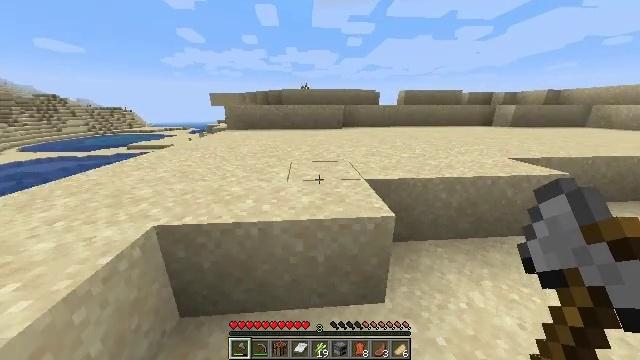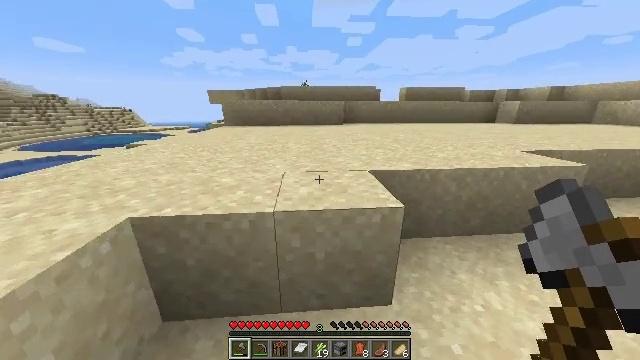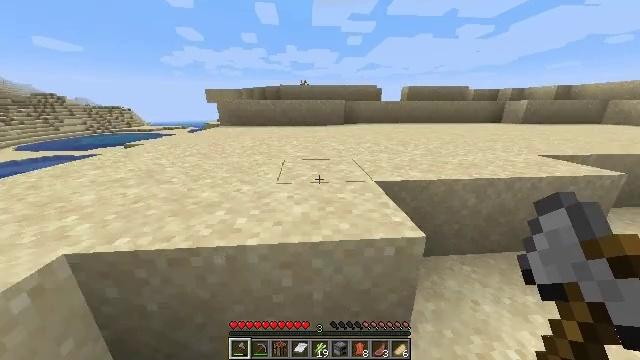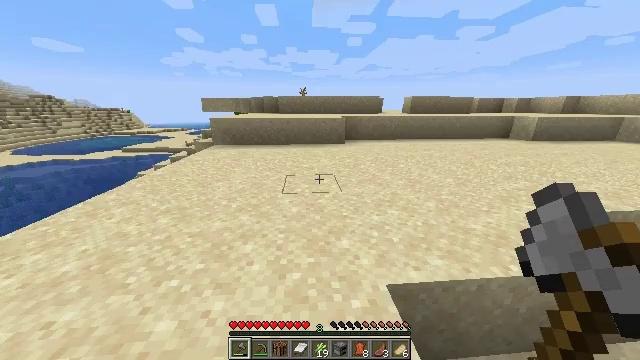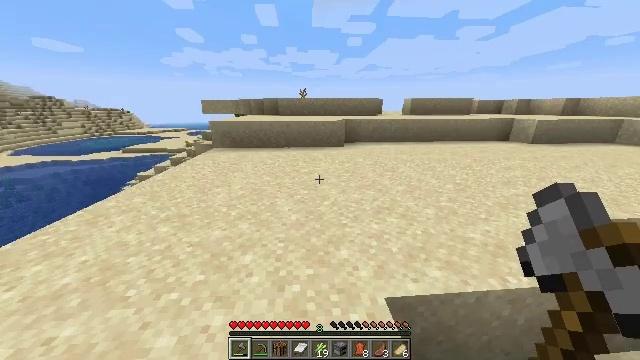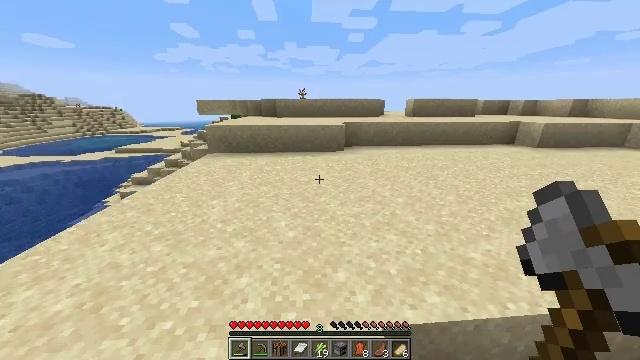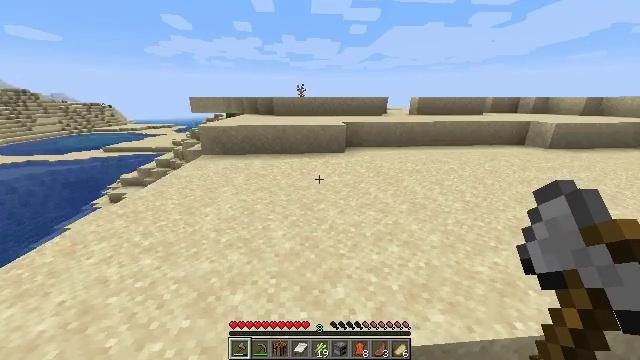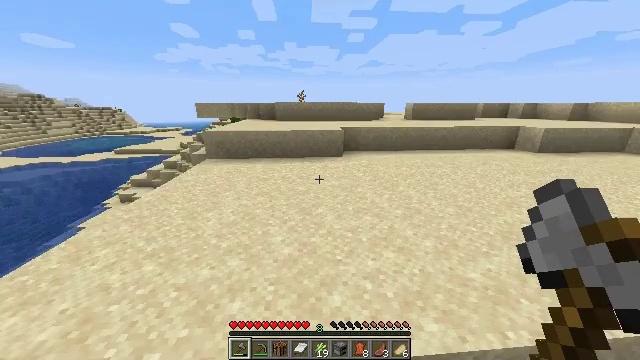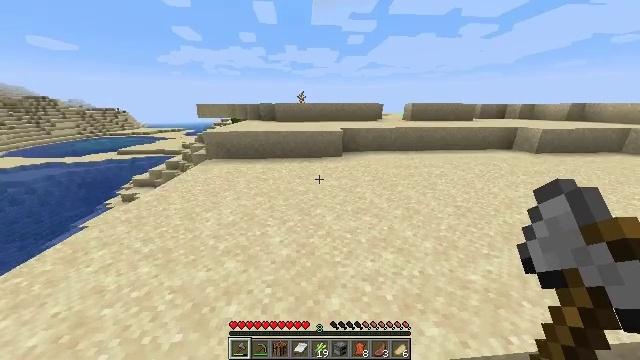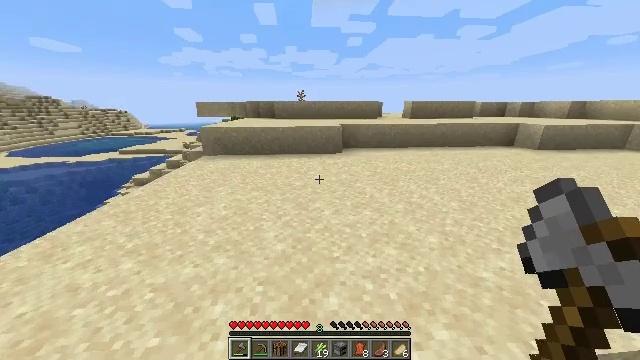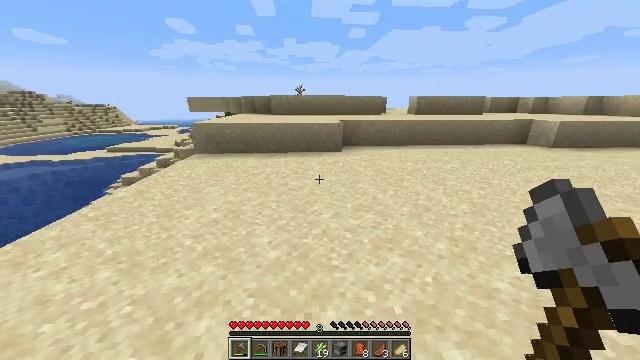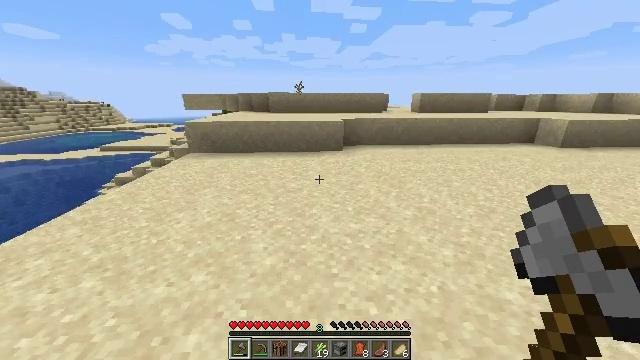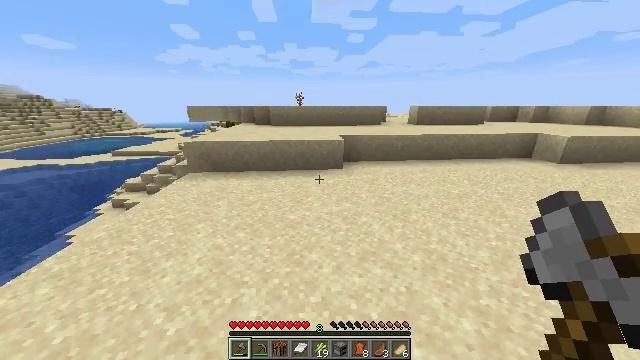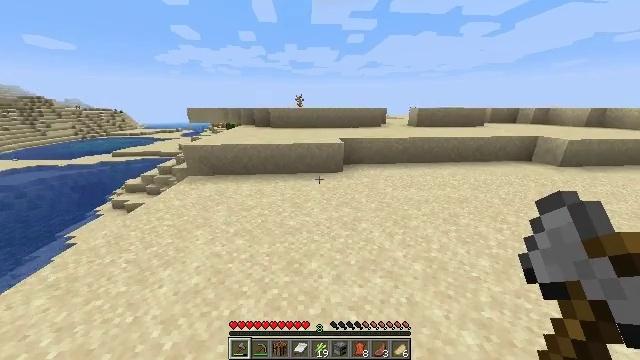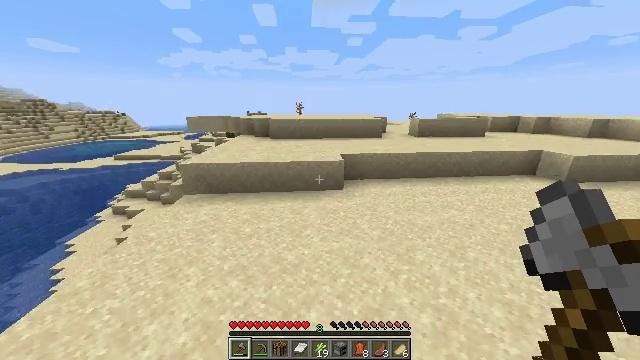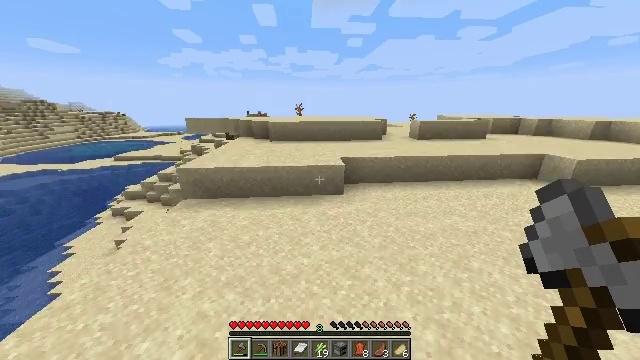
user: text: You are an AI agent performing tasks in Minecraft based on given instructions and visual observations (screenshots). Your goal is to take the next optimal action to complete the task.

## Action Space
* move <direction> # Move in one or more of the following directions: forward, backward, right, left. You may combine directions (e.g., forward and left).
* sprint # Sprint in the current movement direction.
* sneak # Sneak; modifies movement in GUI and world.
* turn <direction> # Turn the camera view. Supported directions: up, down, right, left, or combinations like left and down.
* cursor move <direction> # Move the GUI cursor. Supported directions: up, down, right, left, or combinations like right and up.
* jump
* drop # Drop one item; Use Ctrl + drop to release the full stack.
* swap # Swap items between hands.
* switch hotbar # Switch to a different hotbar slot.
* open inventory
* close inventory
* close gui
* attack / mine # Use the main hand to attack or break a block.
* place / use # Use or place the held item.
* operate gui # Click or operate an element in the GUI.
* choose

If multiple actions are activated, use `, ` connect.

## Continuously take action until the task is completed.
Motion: motion action
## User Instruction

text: Collect the dead bush from dry areas.
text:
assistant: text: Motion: move forward, sprint, jump
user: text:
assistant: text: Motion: move forward, sprint, jump
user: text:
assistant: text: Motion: move forward, sprint, jump
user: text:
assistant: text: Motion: move forward, sprint, jump
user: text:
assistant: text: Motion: move forward, sprint, jump
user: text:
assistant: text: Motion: move forward, sprint, jump
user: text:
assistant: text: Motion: move forward, sprint, jump
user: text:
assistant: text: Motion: move forward, sprint, jump
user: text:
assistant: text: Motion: move forward, sprint, jump
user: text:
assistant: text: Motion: move forward, sprint, jump
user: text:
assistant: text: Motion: move forward, sprint, jump
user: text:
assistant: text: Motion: move forward, sprint, jump
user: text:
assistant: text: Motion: move forward, sprint, jump
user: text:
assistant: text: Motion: move forward, sprint, jump
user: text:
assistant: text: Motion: move forward, sprint, jump
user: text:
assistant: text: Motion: move forward, sprint, jump
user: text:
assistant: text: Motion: move forward, sprint, jump
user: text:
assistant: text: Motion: move forward, sprint, jump
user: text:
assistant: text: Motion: move forward, sprint, jump
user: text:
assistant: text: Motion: move forward, sprint, jump
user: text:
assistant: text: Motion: move forward, sprint, jump
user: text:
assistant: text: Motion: move forward, sprint, jump
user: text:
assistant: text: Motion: move forward, sprint, jump
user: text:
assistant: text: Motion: move forward, sprint, jump
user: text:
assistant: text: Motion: move forward, sprint, jump
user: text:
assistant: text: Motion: move forward, sprint, turn left, jump
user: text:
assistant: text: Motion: move forward, sprint, jump
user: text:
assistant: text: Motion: move forward, sprint, jump
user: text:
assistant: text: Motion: move forward, sprint, jump
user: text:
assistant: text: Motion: move forward, sprint, jump